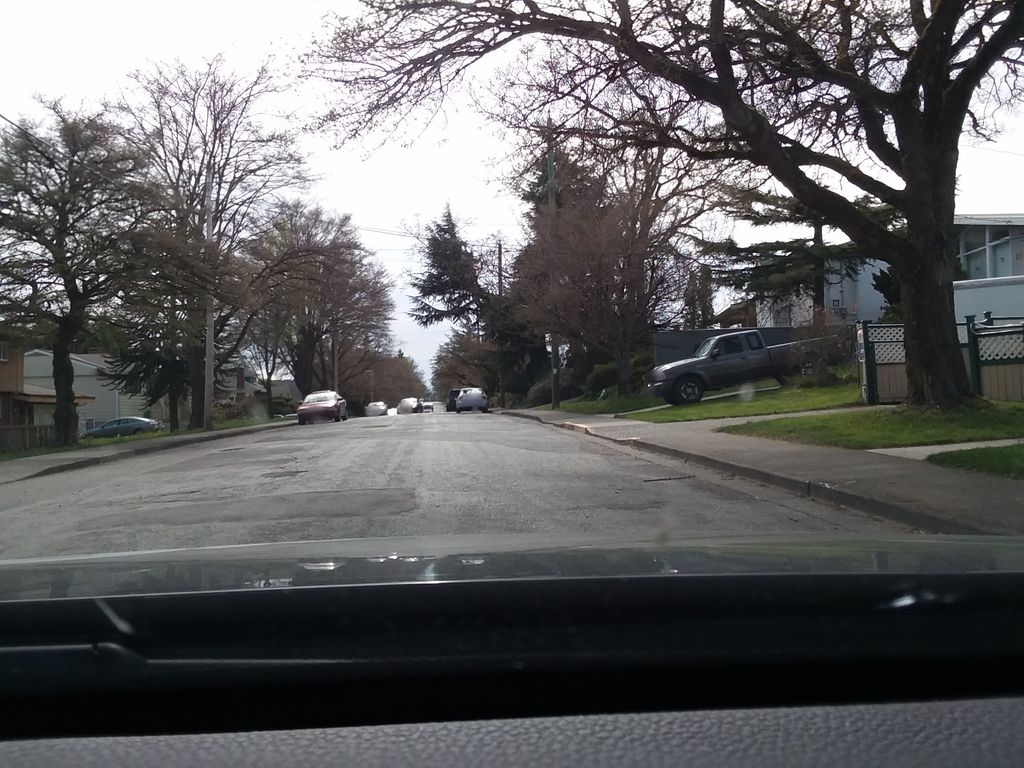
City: victoria